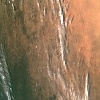
Label: land